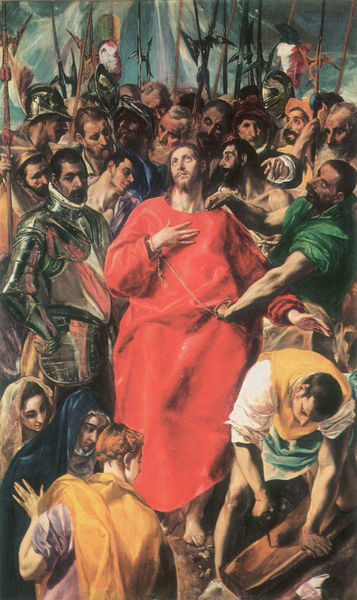
Titel: Die Entkleidung Christi
Künstler: El Greco
Standort: Toledo
Institution: Kathedrale
Schlagwörter: blau, gemälde, gott, gruppe, hand, himmel, mann, umhang, weiß, frauen, gelb, grün, menschen, braun, bunt, finger, frau, holz, licht, männer, schwarz, türkis, blick, rot, menge, bart, band, bibel, federn, inkarnat, kragen, messer, silber, vollbart, hände, gewand, gold, mantel, pose, schnur, strick, fesseln, spanien, farbig, füße, umrisse, fahnen, fahne, flagge, farben, ölgemälde, soldaten, muskeln, metall, balken, nagel, nägel, taue, panzer, maske, kreuz, religion, strahlen, seil, gefangen, gefangennahme, schwert, waffen, faust, soldat, strich, helm, menschenmenge, ritter, heer, rüstung, gestus, anklage, helme, handwerker, werkzeug, christus, jesus, kreuzabnahme, kreuzigung, expressiv, leiden, manierismus, dolch, krieger, lanzen, hellebarden, speer, speere, jünger, maria, stahl, schlagen, el greco, fessel, gelängt, manieriert, abnahme, rotes gewand, entrückt, maniriert, schmerzensmann, tuh, kreuzritter, geb, greco, greco gefangennahme, bohrer, blick nach oben, presentation, rot umhang, rot gelb grün, schnur am handgelenk, 1602, tirrer, nahgel